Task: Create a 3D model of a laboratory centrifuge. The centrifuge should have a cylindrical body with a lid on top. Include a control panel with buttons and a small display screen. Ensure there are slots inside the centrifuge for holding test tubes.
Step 257:
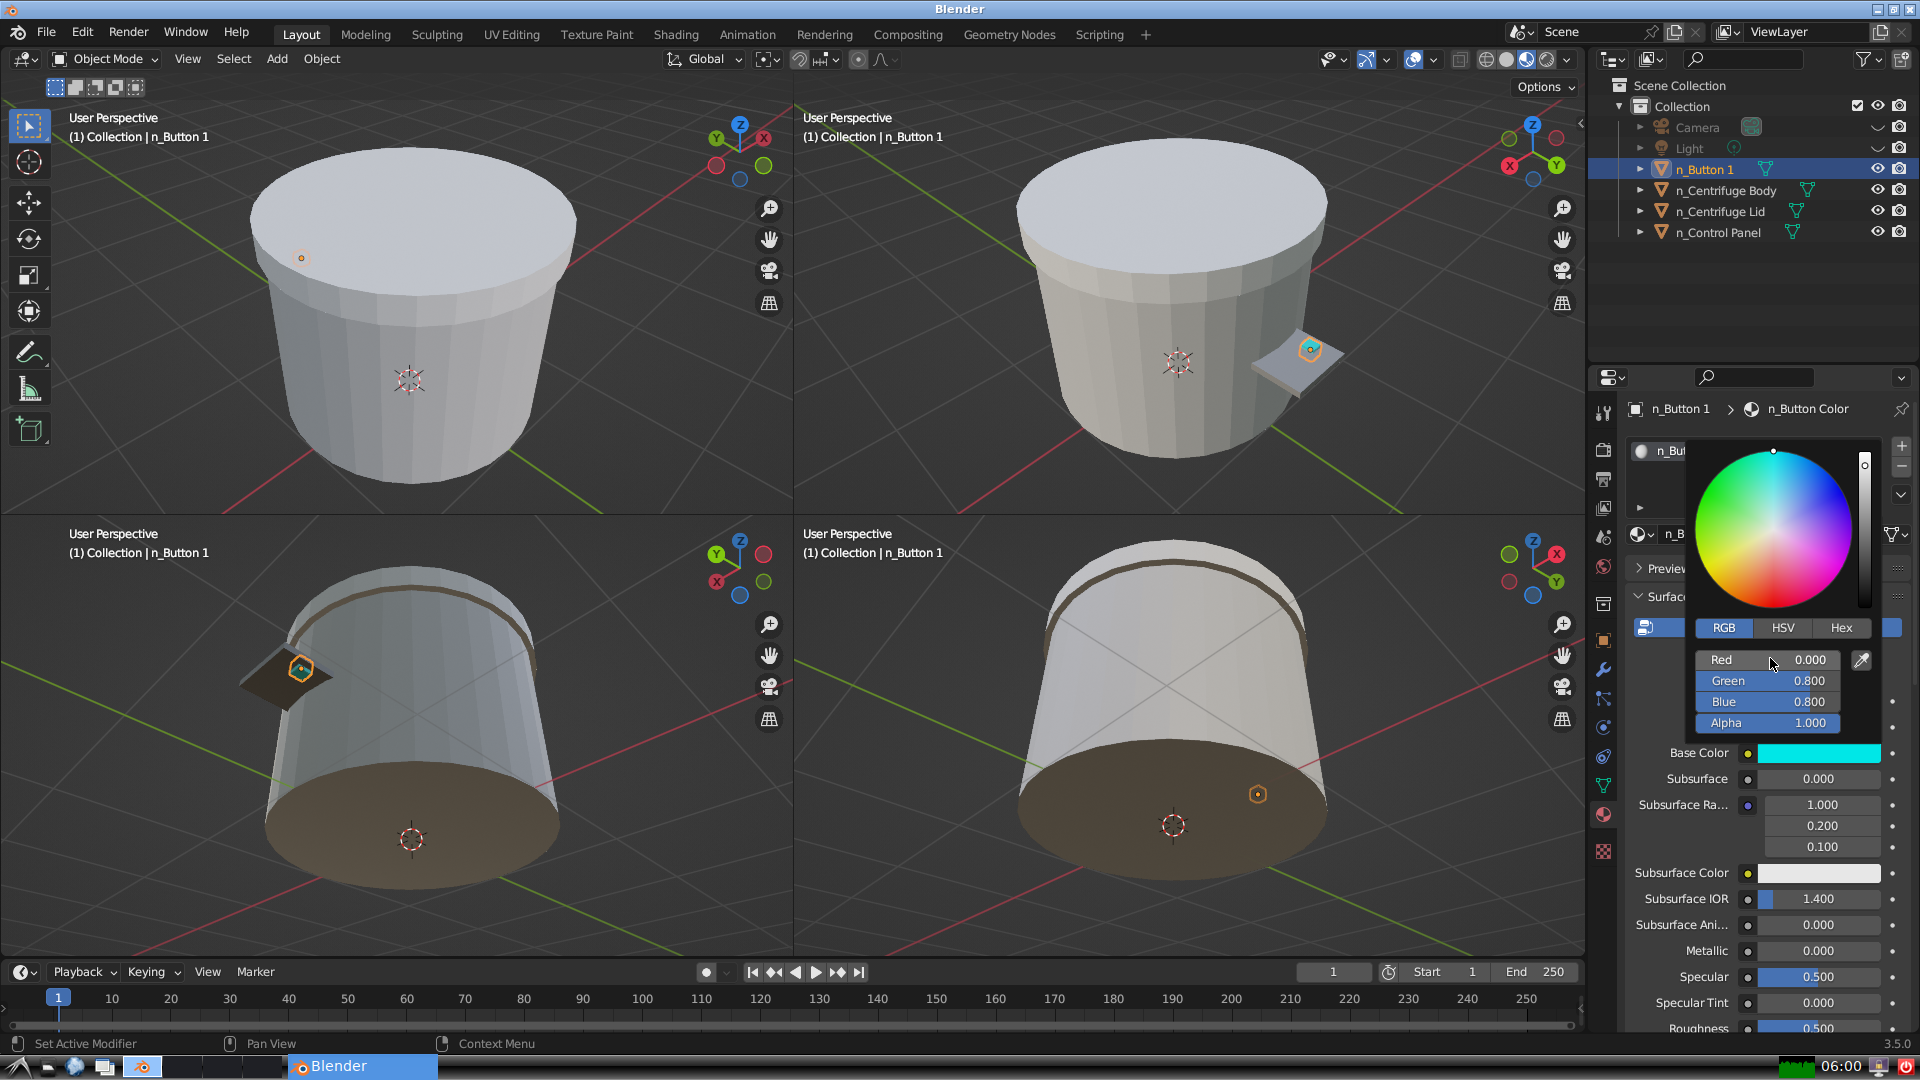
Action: {"mouse_move": [1770, 678]}